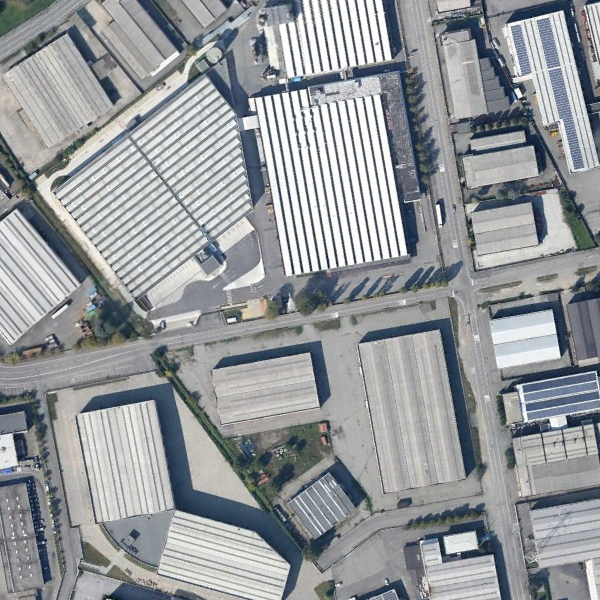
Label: Industrial